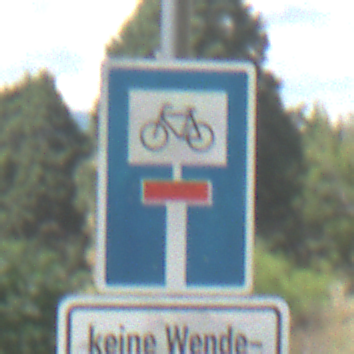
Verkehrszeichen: SackgasseRadverkehrDurchlaessig
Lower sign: HinweisGeaenderteVorfahrtVerkehrsfuehrungVerkehrsregelung3
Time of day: Midday
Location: Outdoor (Nature)
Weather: PartlyCloudy
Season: Autumn
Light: Natural